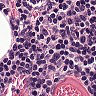
Metastatic tissue present: no